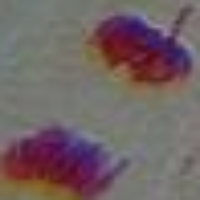
Label: telophase